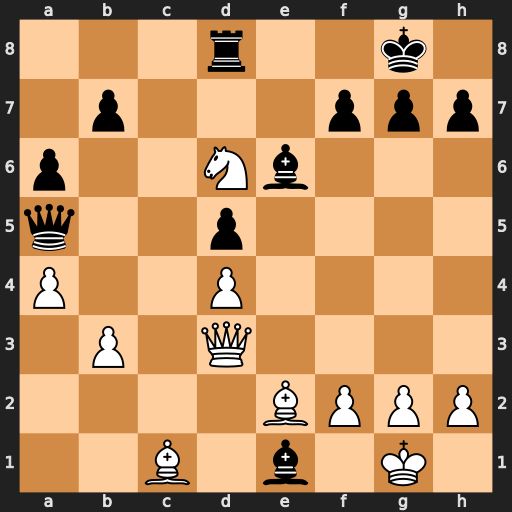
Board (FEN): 3r2k1/1p3ppp/p2Nb3/q2p4/P2P4/1P1Q4/4BPPP/2B1b1K1
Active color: w
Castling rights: -
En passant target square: -
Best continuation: Nxb7 Qc7 Nxd8